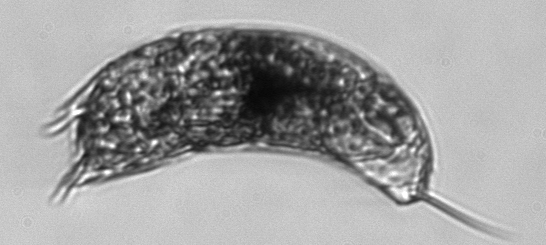
Label: zooplankton